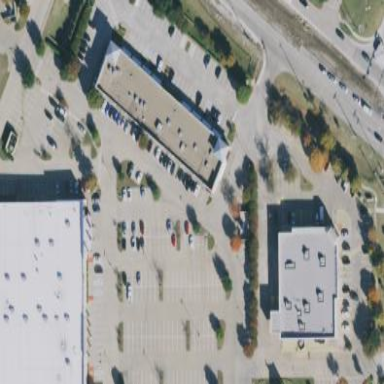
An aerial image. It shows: Retail building.